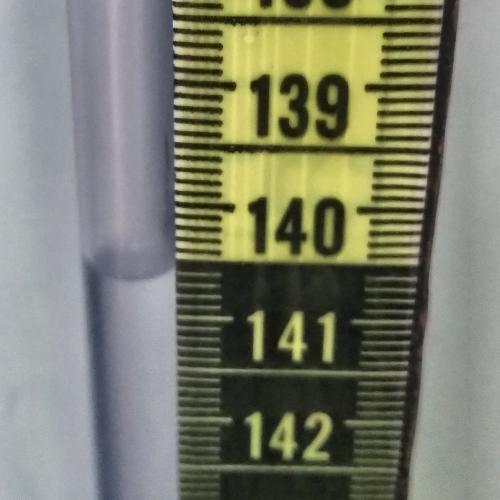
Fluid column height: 140.6 cm